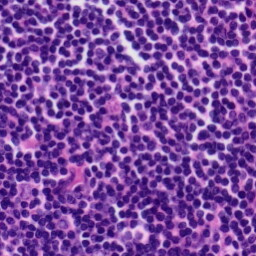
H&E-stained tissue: Tonsil